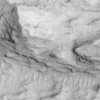
Label: not_dusty